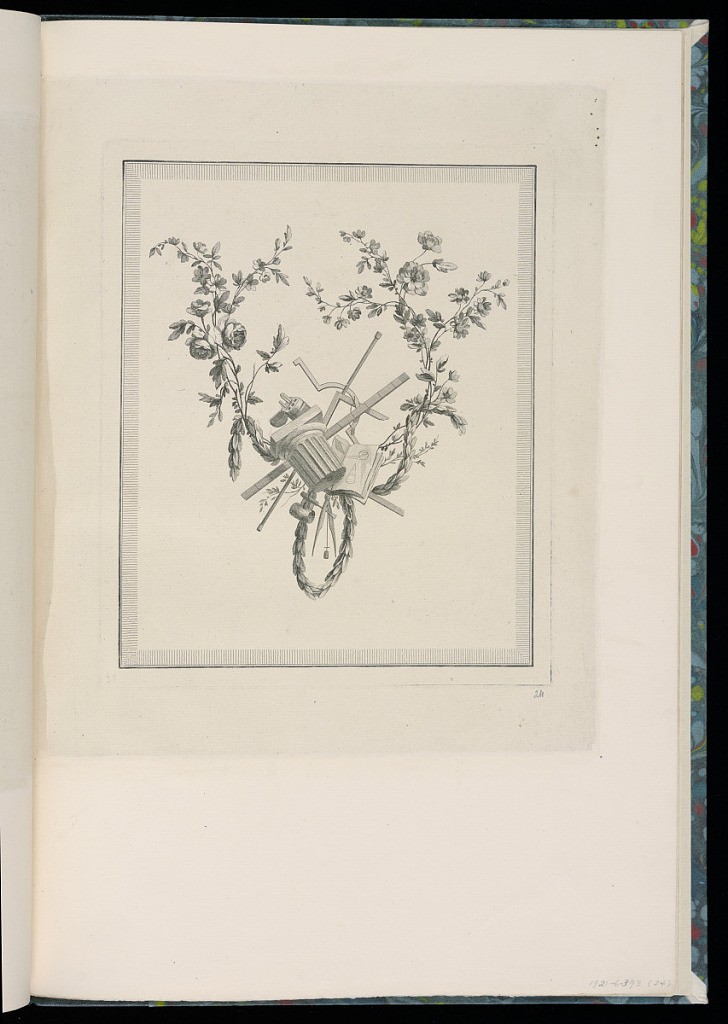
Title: Ornamental Trophy Design
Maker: Pierre Ranson, French, 1736–1786
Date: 1759–80
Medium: Etching and engraving on laid paper
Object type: Print
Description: Ornament design of a trophy with an open book of geometry, measuring devices, and a section of a fluted column, framed by flowering branches with leaves, and a hanging festoon of leaves.